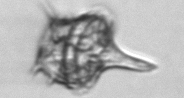
Label: Amylax